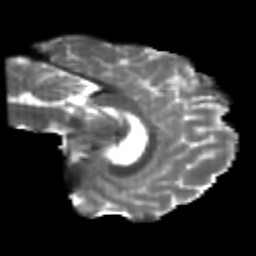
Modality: T2w
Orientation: sagittal
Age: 20
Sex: male
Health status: healthy
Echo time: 0.074 s